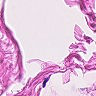
Metastatic tissue present: no